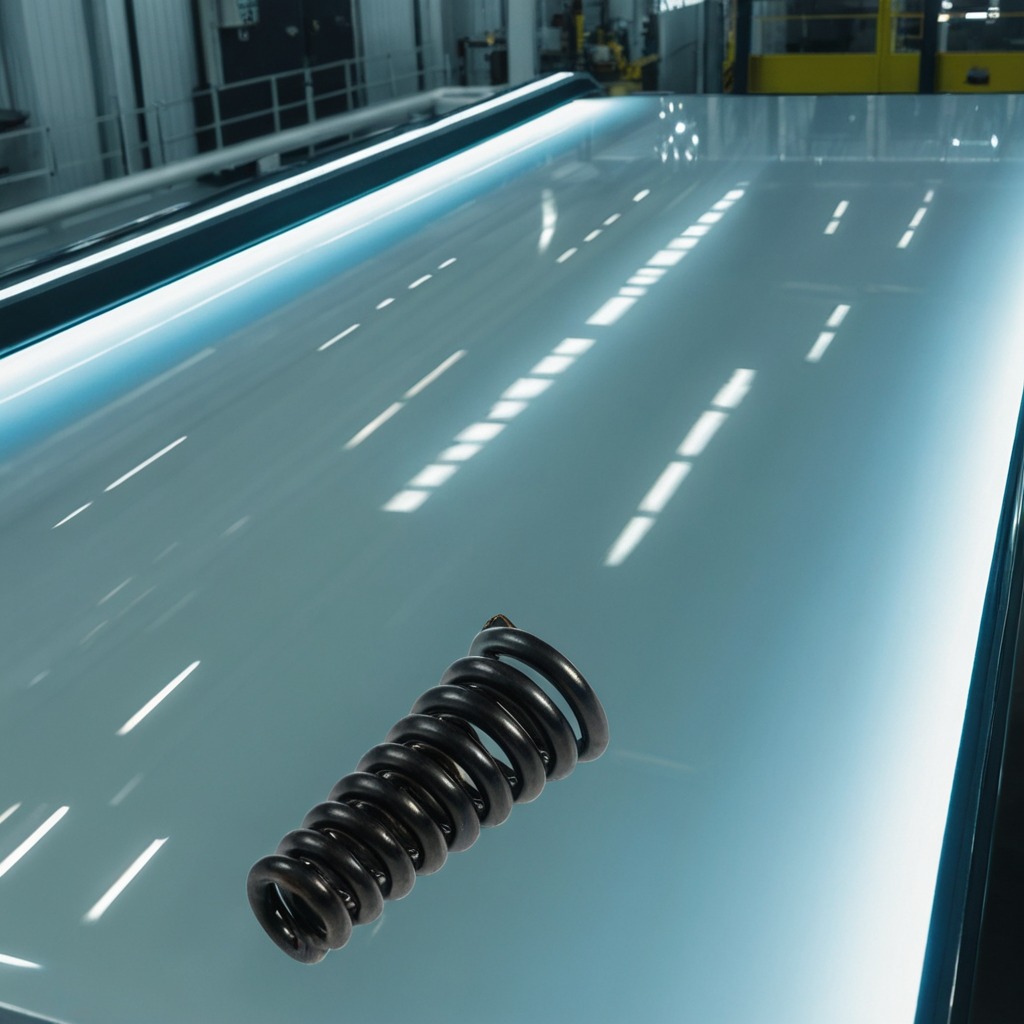
A coiled metal spring is lying on a high-gloss table.